Question: I don't know why I get this error in eclipse web browser when I try to run my NewFile.html.
In my Dummy dynamic web project, I can "call" one of the two servlets from NewFile.html. But, I have purposely made my web.xml such that any url request to this Dummy will be sent to Servlet1 only. I saw the related posts on SO, but found no errors in my code as per the answers given there. I don't know where I am wrong. Please help me to make this work. My code is given below.
'''
<!DOCTYPE html>
<html>
<head>
<meta charset="ISO-8859-1">
<title>Insert title here</title>
</head>
<body>
<h2>All roads will lead to servlet 1</h2>
<form method="POST" action="/Dummy/Servlet1">
<input type="submit" name="submit" value="Servlet1" />
</form>
<form method="POST" action="/Dummy/Servlet2">
<input type="submit" name="submit" value="Servlet2" />
</form>
</body>
</html>
'''
'''
package foo;
import java.io.IOException;
import java.io.PrintWriter;
import javax.servlet.ServletException;
import javax.servlet.http.HttpServlet;
import javax.servlet.http.HttpServletRequest;
import javax.servlet.http.HttpServletResponse;
public class Servlet1 extends HttpServlet {
private static final long serialVersionUID = 1L;
public Servlet1() {
super();
// TODO Auto-generated constructor stub
}
protected void doPost(HttpServletRequest request, HttpServletResponse response) throws ServletException, IOException {
response.setContentType("text/html");
PrintWriter out = response.getWriter();
out.println("<h1>Welcome to Servlet - 1</h1>");
}
}
'''
'''
<servlet>
<description></description>
<display-name>Servlet1</display-name>
<servlet-name>Servlet1</servlet-name>
<servlet-class>foo.Servlet1</servlet-class>
</servlet>
<servlet-mapping>
<servlet-name>Servlet1</servlet-name>
<url-pattern>/*</url-pattern>
</servlet-mapping>
'''
Method added only to Servlet1
'''
protected void doGet(HttpServletRequest request, HttpServletResponse response)
throws ServletException, IOException {
RequestDispatcher dispatcher = request.getRequestDispatcher("/html/NewFile.html");
dispatcher.forward(request, response);
}
'''
Project structure

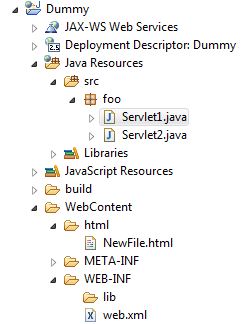
Answer: It seems like you are sending a GET request to '/context/NewFile.html'. Your web.xml has mapped 'Servlet1' as handling requests with pattern '/*', in other words, everything. So 'Servlet1' is used to handle the request to '/NewFile.html', but it doesn't have a handler method for GET requests, so it responds with a 405.